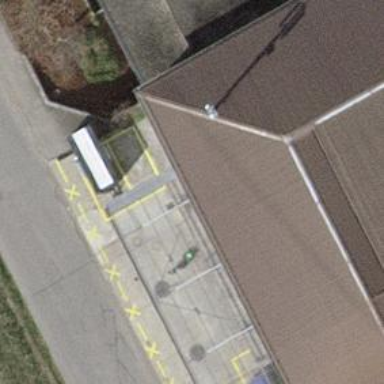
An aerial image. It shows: Fuel station.